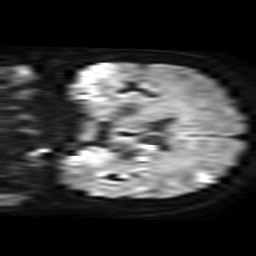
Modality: TRACE
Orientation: coronal
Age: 63
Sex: female
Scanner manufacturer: philips
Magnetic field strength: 3 T
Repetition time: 4.616 s
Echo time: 0.07351 s